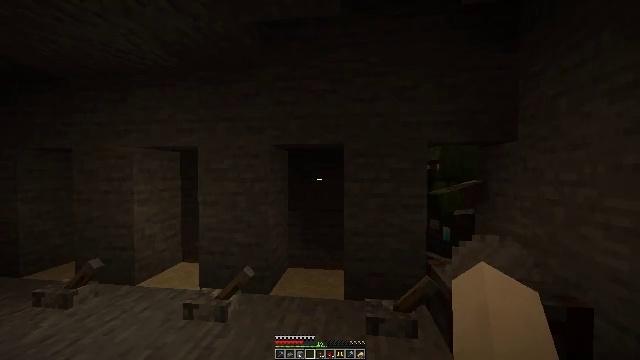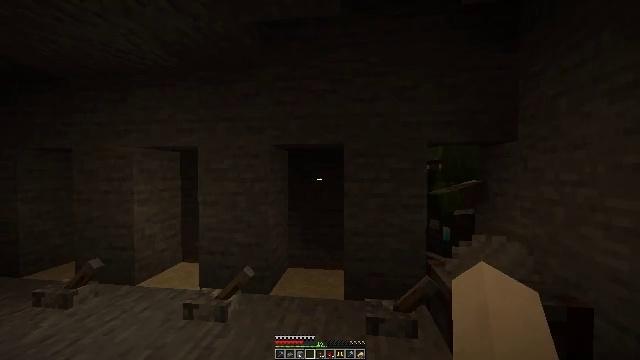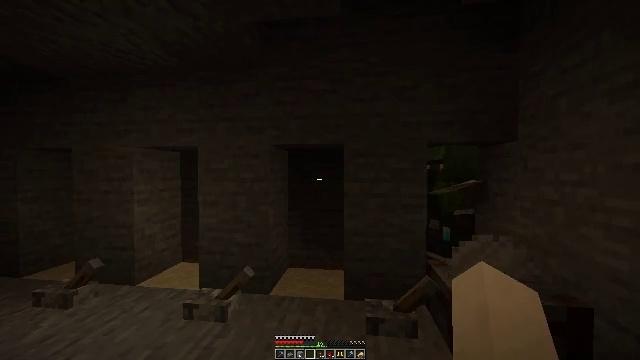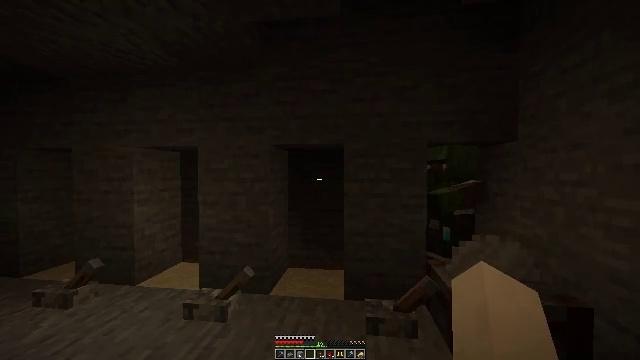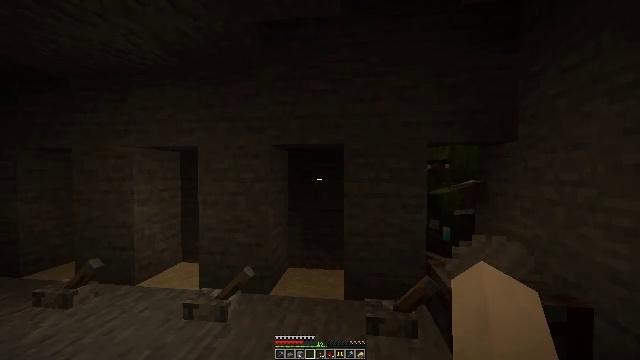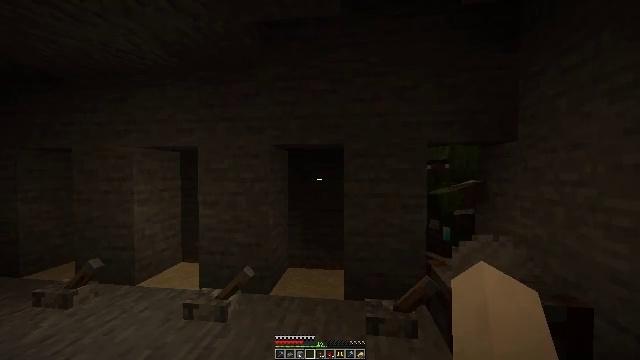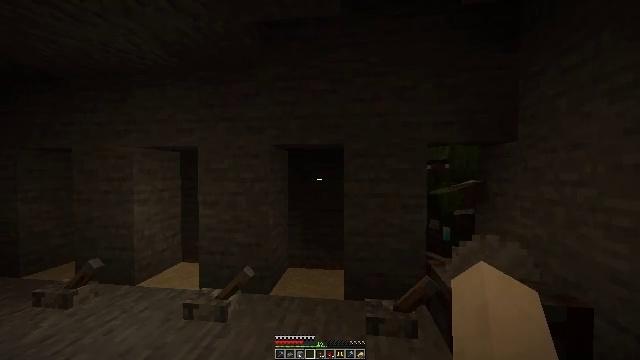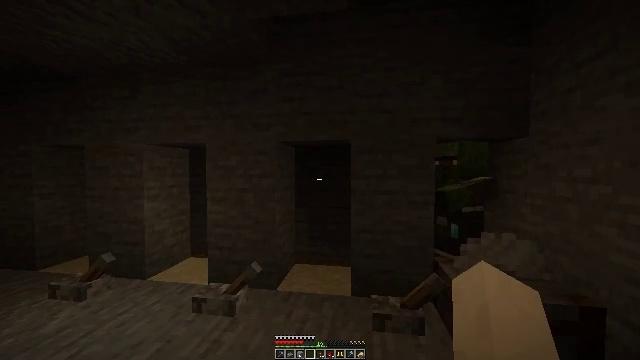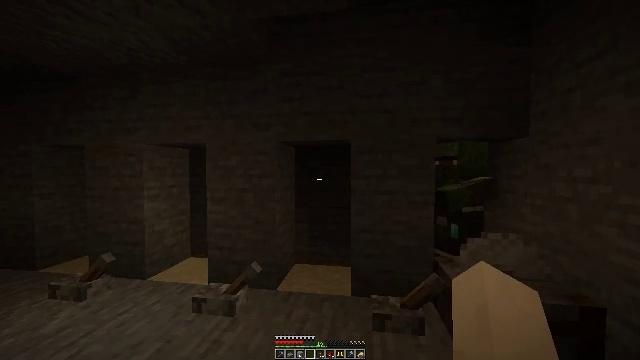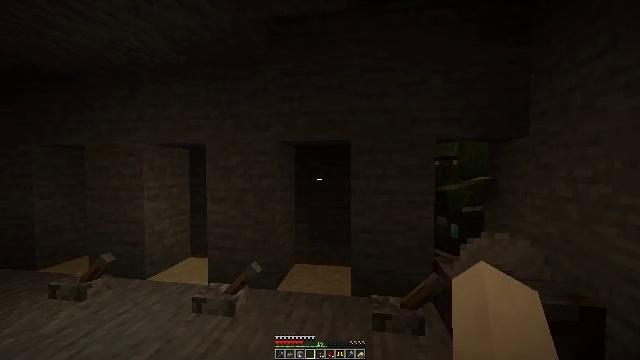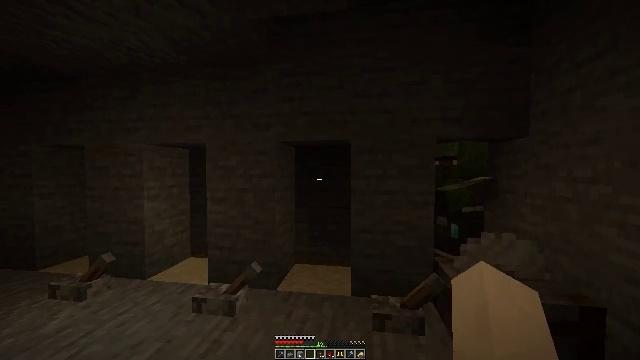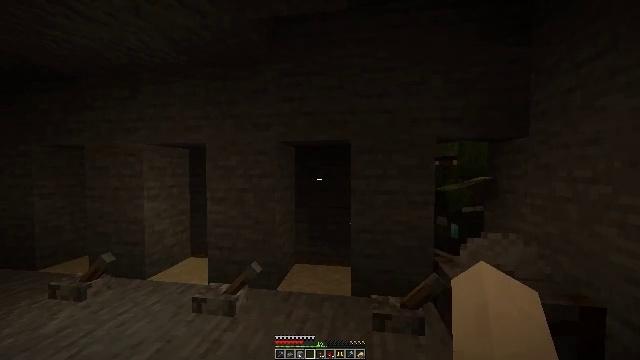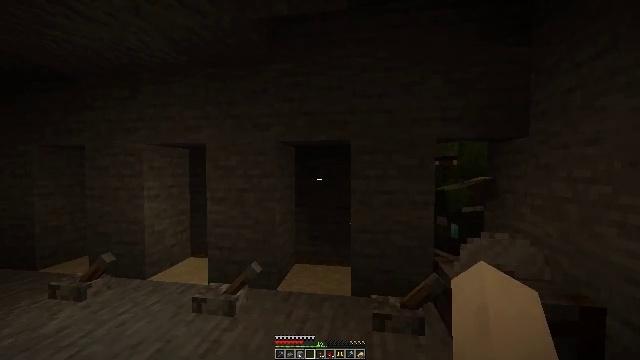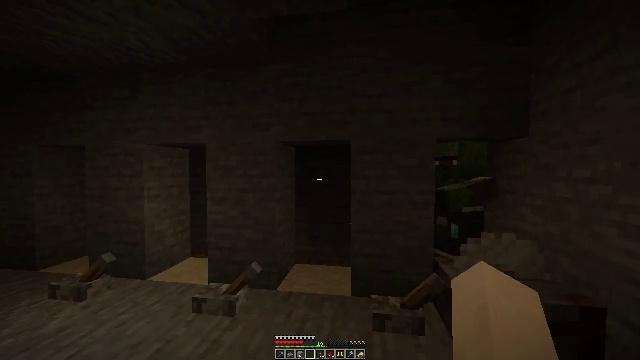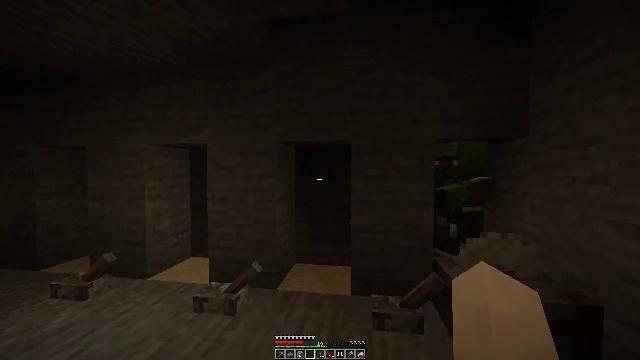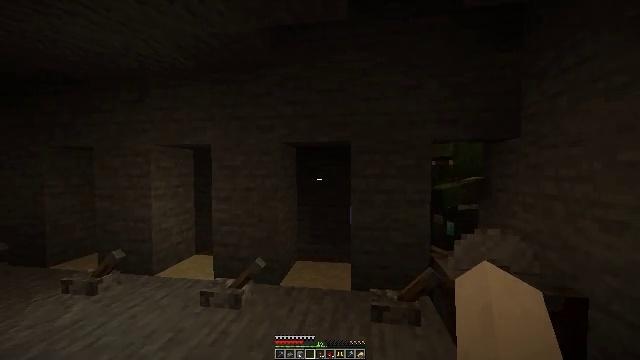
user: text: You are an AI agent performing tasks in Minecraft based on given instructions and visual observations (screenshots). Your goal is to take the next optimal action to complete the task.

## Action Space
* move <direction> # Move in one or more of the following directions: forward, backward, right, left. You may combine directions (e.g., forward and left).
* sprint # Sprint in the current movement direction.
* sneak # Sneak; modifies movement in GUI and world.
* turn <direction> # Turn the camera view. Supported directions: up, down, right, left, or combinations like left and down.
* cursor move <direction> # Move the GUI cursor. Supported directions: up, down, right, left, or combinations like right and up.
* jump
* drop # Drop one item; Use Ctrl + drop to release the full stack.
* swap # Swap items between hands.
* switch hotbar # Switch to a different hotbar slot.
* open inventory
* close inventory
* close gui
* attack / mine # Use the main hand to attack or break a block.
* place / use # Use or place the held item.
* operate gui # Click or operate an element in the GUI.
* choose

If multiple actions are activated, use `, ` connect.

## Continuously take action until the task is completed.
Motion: motion action
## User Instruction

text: Pick up the brown mushroom.
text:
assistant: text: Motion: no_op
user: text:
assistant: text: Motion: no_op
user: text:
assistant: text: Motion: no_op
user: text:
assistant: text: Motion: no_op
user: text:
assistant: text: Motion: no_op
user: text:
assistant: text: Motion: no_op
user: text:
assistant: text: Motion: turn left
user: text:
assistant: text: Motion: no_op
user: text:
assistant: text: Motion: no_op
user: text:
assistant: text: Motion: no_op
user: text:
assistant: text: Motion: no_op
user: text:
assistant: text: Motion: no_op
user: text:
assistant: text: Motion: no_op
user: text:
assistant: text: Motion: move back
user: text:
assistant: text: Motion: move back
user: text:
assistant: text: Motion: move back
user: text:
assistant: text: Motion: move back
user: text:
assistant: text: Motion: move back
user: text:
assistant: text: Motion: move back
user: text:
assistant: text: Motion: move back
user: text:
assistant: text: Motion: move back and move left
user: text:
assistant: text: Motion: move back and move left
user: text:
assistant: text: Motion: move back and move left
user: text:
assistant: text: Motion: move left
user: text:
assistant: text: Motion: no_op
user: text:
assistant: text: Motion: no_op
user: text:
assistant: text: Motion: no_op
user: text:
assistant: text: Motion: no_op
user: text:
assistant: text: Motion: no_op
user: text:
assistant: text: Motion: no_op